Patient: sex M, age 57
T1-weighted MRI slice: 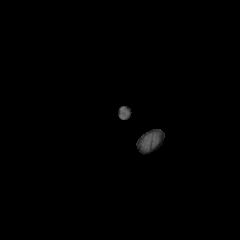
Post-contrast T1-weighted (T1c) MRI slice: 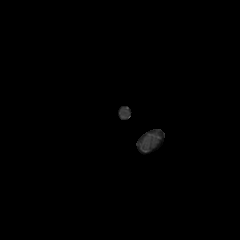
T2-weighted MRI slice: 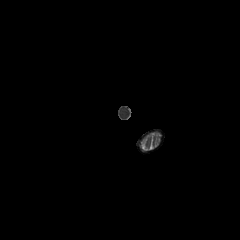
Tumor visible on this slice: no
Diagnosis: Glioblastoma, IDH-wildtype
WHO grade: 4